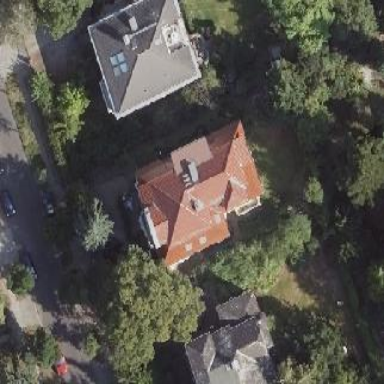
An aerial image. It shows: Charming apartments building with mansard roof design.